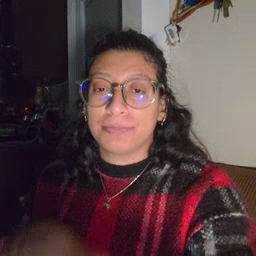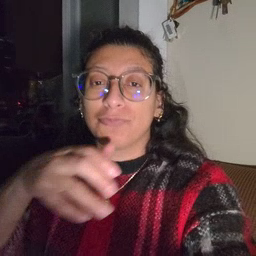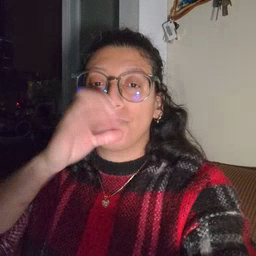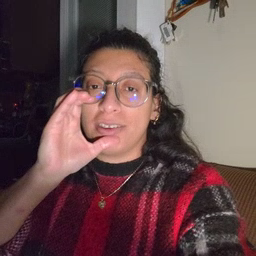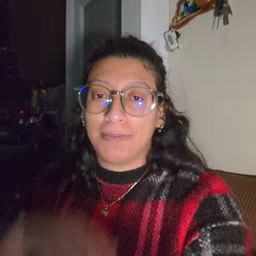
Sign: drink